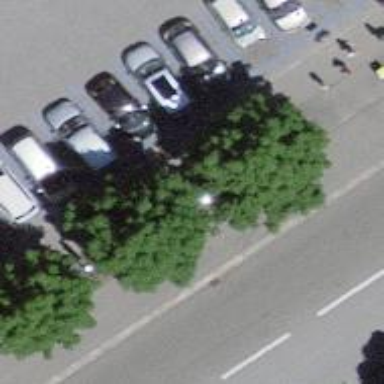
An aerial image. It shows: Avenue of broadleaved trees.